Question: # How to specify the path of generated debug binary file when debug go-lang in vs-code?
I have tried modify launch.json file but not work.
I can debug go programs well now in vs-code, the only problem is each time i finish debug, a debug binary file was generated under my project directory, like the picture below.
I want to know can i specify the directory of generated debug binary file?
I am on mac screen shot of my problem:

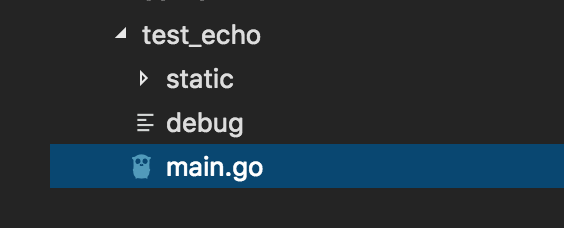
Answer: This is followed by <URL>: "Delete binary files created by delve after closing the debug session"
> 'delve' is the debugger for Golang, or at least it's the one that the Go extension uses.
When you debug something with delve, it creates a large binary file in the current directory. If you debug a main function ('dlv debug'), you get ''debug''. If you debug a test function ('dlv test'), you get ''debug.test''.In normal delve usage, when you're done, you quit delve. Delve then deletes this file. Apparently VSCode gracelessly terminates (SIGKILL?) delve, which means the file sticks around.
So this is studied, .
---
Update July 2018: <URL>:
> I finally have an update!Turns out 'Detach''delve'.
To get this fix before the next update to the Go extension (which will be either Friday or early next week), please follow the below:- <URL>'Go-latest.vsix'- The fix worked for me as long as the program being debugged wasn't spawning processes of its own like a web server for which I have logged an upstream issue with delve.I'd appreciate it if folks here can give the fix a try and share any feedback.The change you need to do to provide an output path for the generated debug binary is in the 'launch.json' file.
Use the property output in your debug configuration.
Please don't modify the 'package.json' file.